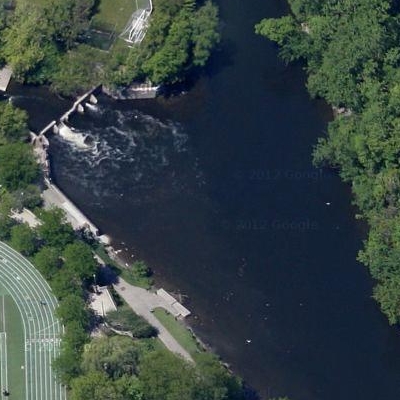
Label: dRiverLake